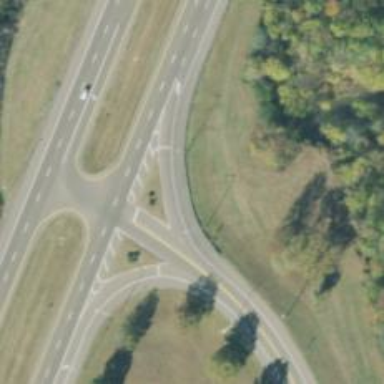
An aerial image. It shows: Trunk link highway.